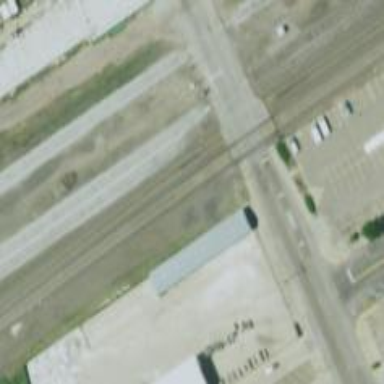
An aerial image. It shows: Level crossing along the railway.